Question: I'm using the following markup (JADE) to build a pagination with AngularJS and <URL>.
'''
ul.pagination
li.arrow: a &laquo;
li(ng-repeat="month in months | orderBy:'_id'" ng-class="month._id === shownMonth ? 'current' : ''")
a(ng-href="#/months/{{month._id}}") {{ month._id | monthid:'short' }}
li.arrow#right-arrow: a &raquo;
'''
In the CSS, I've set 'overflow: hidden'. This gets me this:

Perfect so far, but obviously this could get long.
I've tried doing stuff like '$(...).animate({left: '-=20'})' but it simply gets ignored (I'm guessing because of the Foundation css). Any ideas?
# UPDATE
I've got a semi-working solution, but it's ugly.
I have attached an 'ng-show' condition to the repeated list items as such:
'''
li(ng-repeat="month in months | orderBy:'_id'" ng-class="month._id === shownMonth ? 'current' : ''" ng-show="month._id >= min && month._id <= max")
'''
and after loading my data I do
'''
$timeout(function() {
var availableWidth = $('ul.pagination').width() - 2 * $('ul li.arrow').width();
var itemWidth = $('li:not(.arrow)').width();
var total = Math.floor(availableWidth / itemWidth);
$scope.min = $scope.shownMonth - Math.floor(total / 2);
$scope.max = $scope.shownMonth + Math.floor(total / 2);
});
'''
Then I basically just need to adjust 'min' and 'max' in an 'ng-click' handler for the arrow buttons. This works, more or less, but for some reason, 'availableWidth' gets calculated to much, much smaller than the space that's actually available for it - it's off by about 600px! Why?
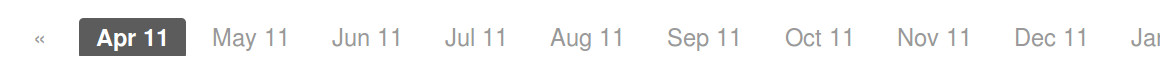
Answer: Animating the left position makes no sense. What you want to animate is the horizontal scroll position (element.scrollLeft).
Also, consider removing your arrows out of the list of months. They don't make sense semantically in that list, and they'll end up constraining you when you want to scroll just the months but leave the arrows in place.
Edited to add fiddle: <URL> I did this with jQuery for quickness, but scrollLeft is a native javascript property.
It's the CSS that's actually important here moreso than the javascript:
'''
#pagination {
text-align: center;
}
.nav {
display: inline-block;
vertical-align: middle;
}
ul {
display: inline-block;
vertical-align: middle;
max-width: 75%;
overflow: hidden;
white-space: nowrap;
}
li {
display: inline-block;
list-style: none;
color: #fff;
background: #aaa;
padding: 0.25em 0.5em;
margin: 0 0.5em;
}
'''
Basically, you need a containing element that you can update the scrollLeft position of. That containing element has an overflow: hidden on it so that its child elements sit in a series inside the container (which is a result of white-space: nowrap).